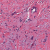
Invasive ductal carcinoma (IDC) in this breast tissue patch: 1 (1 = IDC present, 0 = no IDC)